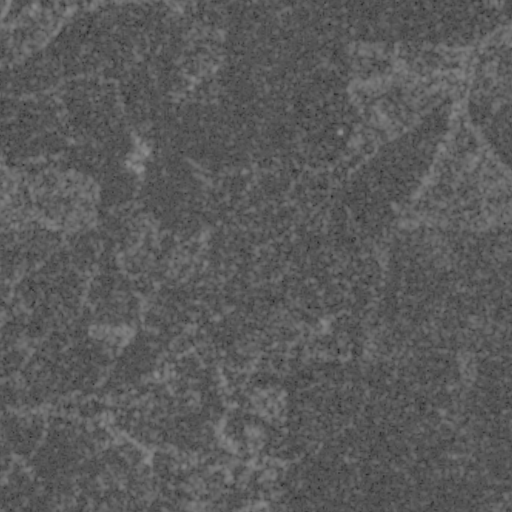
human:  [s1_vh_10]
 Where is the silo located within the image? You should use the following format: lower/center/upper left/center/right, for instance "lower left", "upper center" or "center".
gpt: The silo is located in the upper right of the image.
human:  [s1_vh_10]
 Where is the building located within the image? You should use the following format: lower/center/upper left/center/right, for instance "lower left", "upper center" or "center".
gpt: The building is located in the upper right of the image.
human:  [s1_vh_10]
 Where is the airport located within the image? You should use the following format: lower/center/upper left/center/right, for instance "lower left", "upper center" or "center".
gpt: There is no airport in the image.

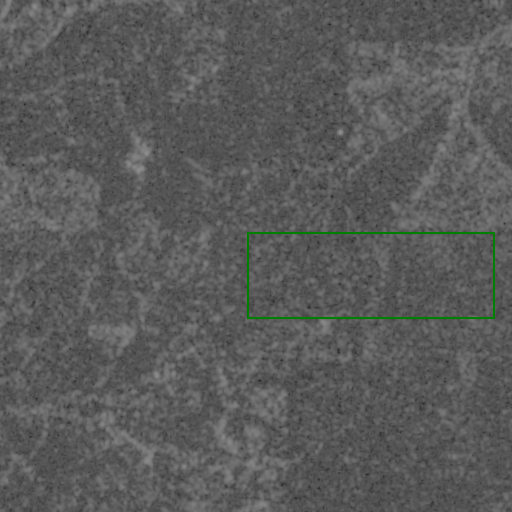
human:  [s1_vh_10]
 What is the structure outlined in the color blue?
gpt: There is no blue outline.
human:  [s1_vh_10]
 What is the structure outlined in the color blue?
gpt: There is no structure outlined in blue.